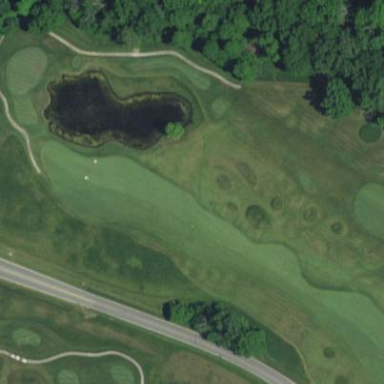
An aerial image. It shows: Golf fairway surrounded by grass.